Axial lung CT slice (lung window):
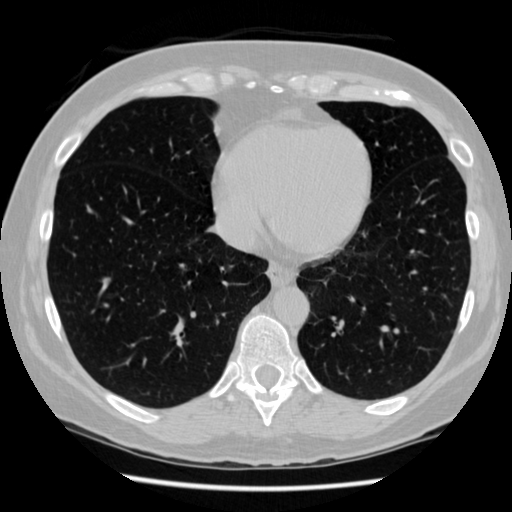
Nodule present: no